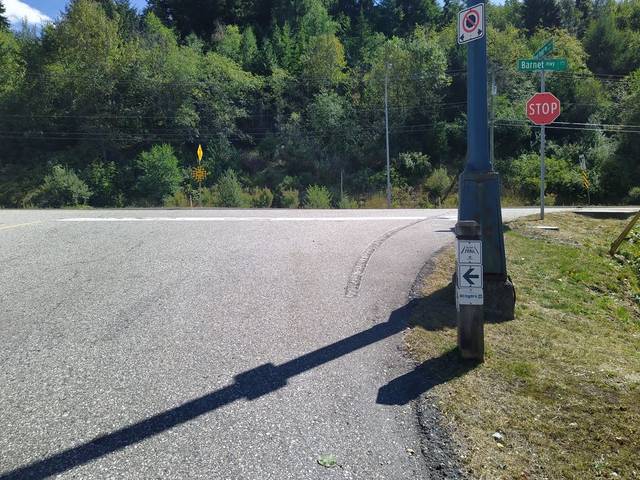
Region: Canada
Coordinates: 49.291, -122.878